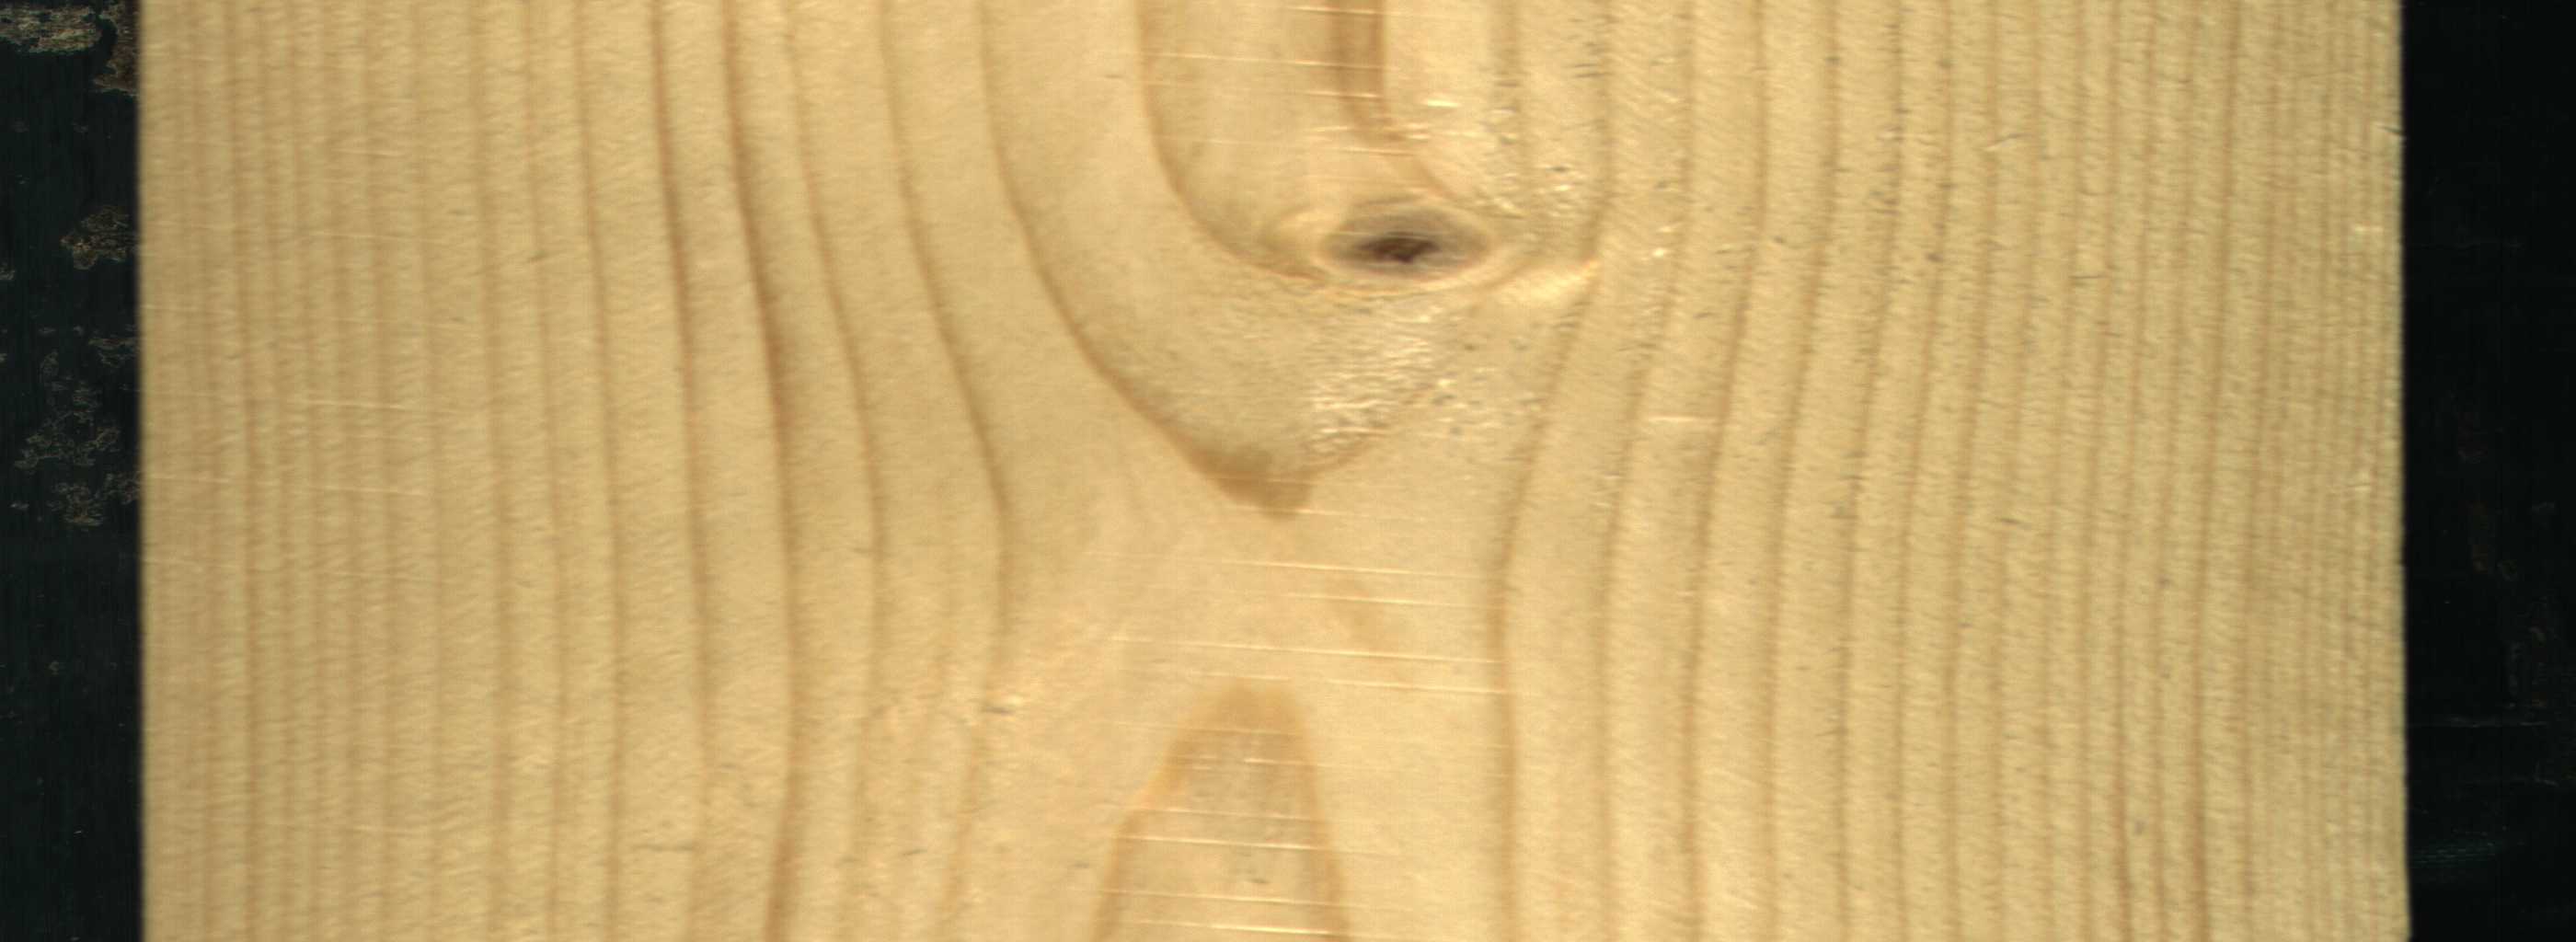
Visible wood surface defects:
Live_Knot